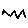
Label: zigzag